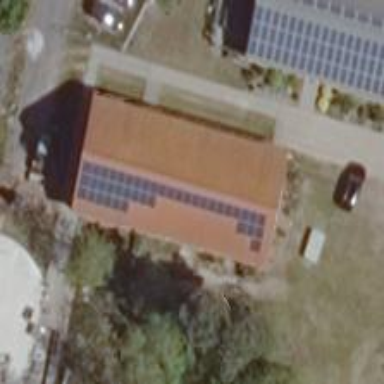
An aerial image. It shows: Solar photovoltaic panel generating electricity through small installation.